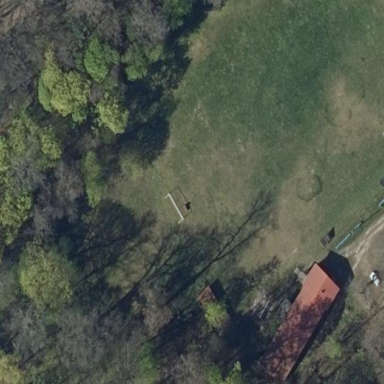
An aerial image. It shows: Grass pitch designated for soccer.